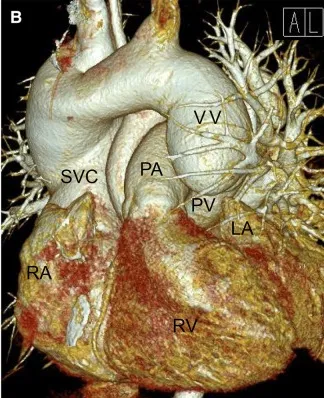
Cardiac computered tomograhy angiography. Preoperatively indicated that the lungs were clearly textured,. (B) LA, left atrium; PA, pulmonary artery; PV, pumonary vein; RA, right atrium; RV, right ventricle; SVC, superior vena cava; VV, vertical vein.
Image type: radiology (ct)